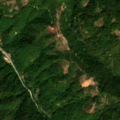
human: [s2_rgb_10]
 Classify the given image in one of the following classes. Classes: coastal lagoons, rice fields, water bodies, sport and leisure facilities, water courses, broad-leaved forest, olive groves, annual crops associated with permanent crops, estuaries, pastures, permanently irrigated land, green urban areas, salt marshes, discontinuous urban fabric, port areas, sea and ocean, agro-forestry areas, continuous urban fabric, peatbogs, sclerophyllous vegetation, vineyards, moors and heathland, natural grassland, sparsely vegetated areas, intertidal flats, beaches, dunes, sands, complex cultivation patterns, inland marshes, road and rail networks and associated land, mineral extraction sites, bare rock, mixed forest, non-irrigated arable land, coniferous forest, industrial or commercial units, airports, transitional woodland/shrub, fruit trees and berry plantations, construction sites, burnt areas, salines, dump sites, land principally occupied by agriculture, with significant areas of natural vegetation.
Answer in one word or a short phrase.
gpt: land principally occupied by agriculture, with significant areas of natural vegetation, broad-leaved forest